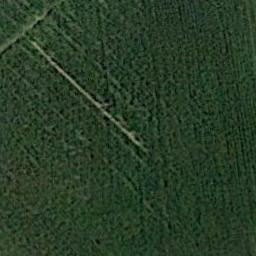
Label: meadow